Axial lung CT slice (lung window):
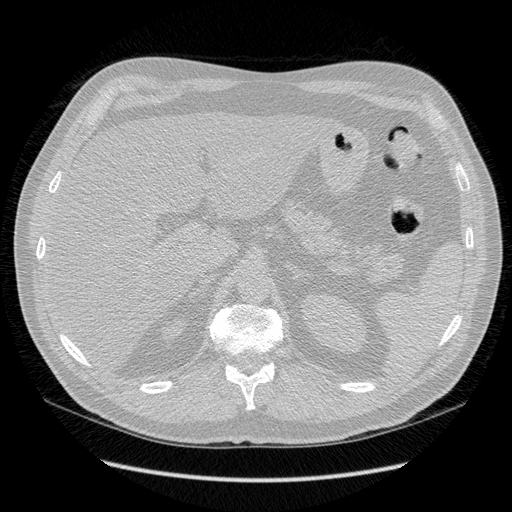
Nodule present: no